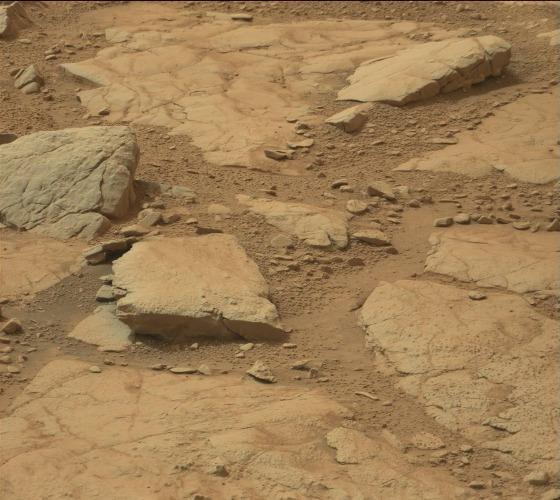
Terrain classes present: Bedrock, Gravel / Sand / Soil, Rock, Shadow